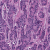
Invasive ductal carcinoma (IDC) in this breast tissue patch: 1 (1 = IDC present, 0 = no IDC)